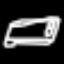
Label: bed